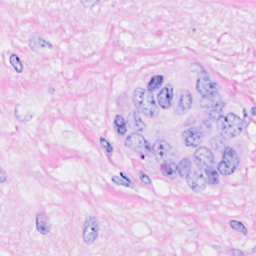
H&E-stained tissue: Breast